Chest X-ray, AP view. Patient: 9 years old, sex F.
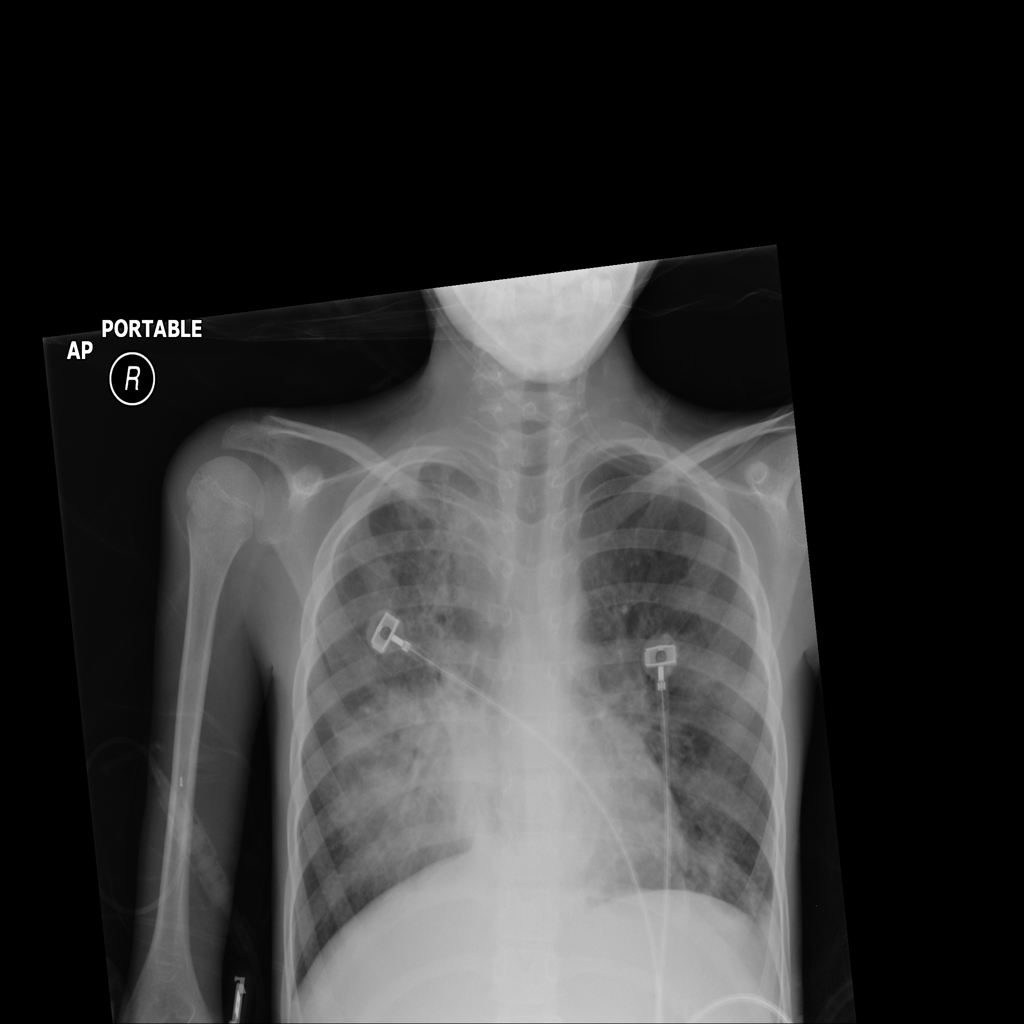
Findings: Pneumonia